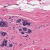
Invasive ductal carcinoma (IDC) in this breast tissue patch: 0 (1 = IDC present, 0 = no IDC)